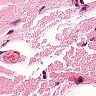
Metastatic tissue present: no